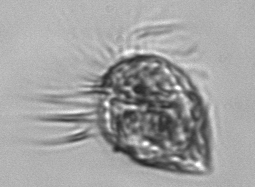
Label: Strombidium_morphotype1